Question: How do I disable 'body''s scroll bar, but let it stay visible on screen? As an example see facebook's theatre mode:

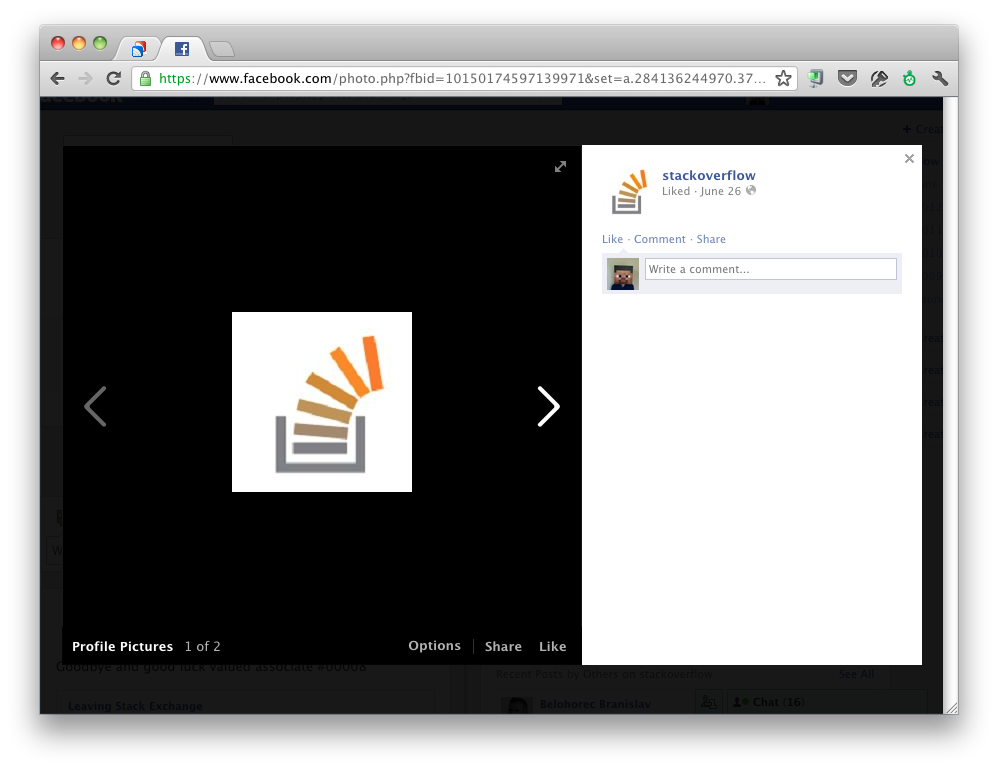
Answer: This is the only CSS you will ned to force the scrollbars:
'''
html{
overflow-y: scroll;
}
'''
The scrollbars will be disabled if the content is smaller than the window, so you will have to use some script to resize the body to be at least '1px' less then the window height:
'''
$("body").css({ "height" : ($(window).height() - 1) + 'px', "overflow": "hidden" });
'''